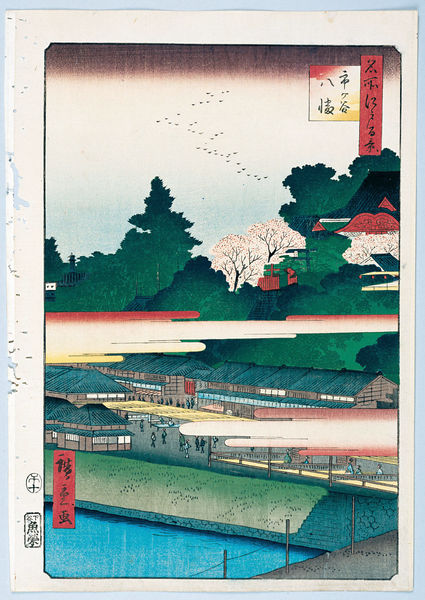
Titel: 100 berühmte Ansichten von Edo
Künstler: Utagawa Hiroshige
Schlagwörter: baum, blau, wasser, wolken, bäume, fluss, grün, landschaft, menschen, see, fenster, licht, lichter, türkis, zeichen, zeichnung, gebäude, gras, haus, rot, wolke, häuser, natur, vögel, wald, vogelschwarm, japan, schrift, dächer, farbe, graphik, hütten, markt, inschrift, japanisch, schwarm, comic, grafisch, illustration, graphisch, chinesisch, regatta, china, kirschbaum, kirschblüte, kirschbäume, isometrisch, wildgänse, hokoshima